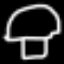
Label: mushroom